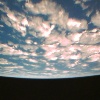
Label: cloud